Field crop: maize
Growth stage: 2
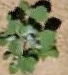
Species: chenopodium